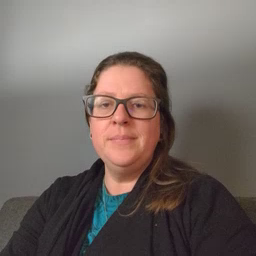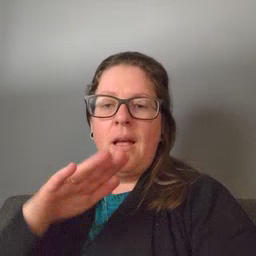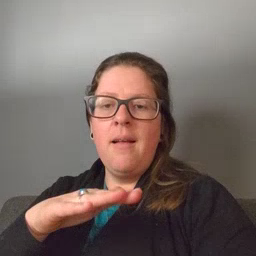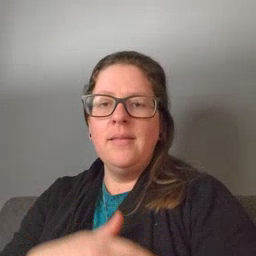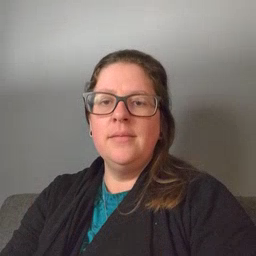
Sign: on